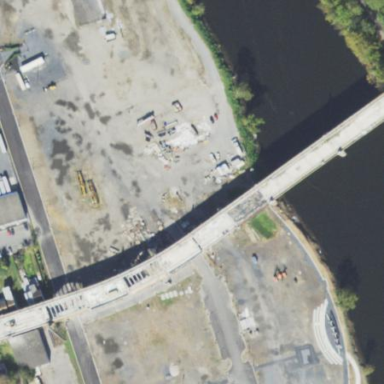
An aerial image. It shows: Man-made bridge.